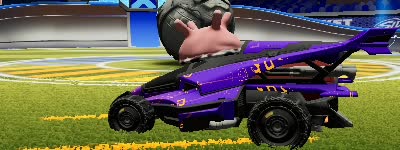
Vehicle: aftershock